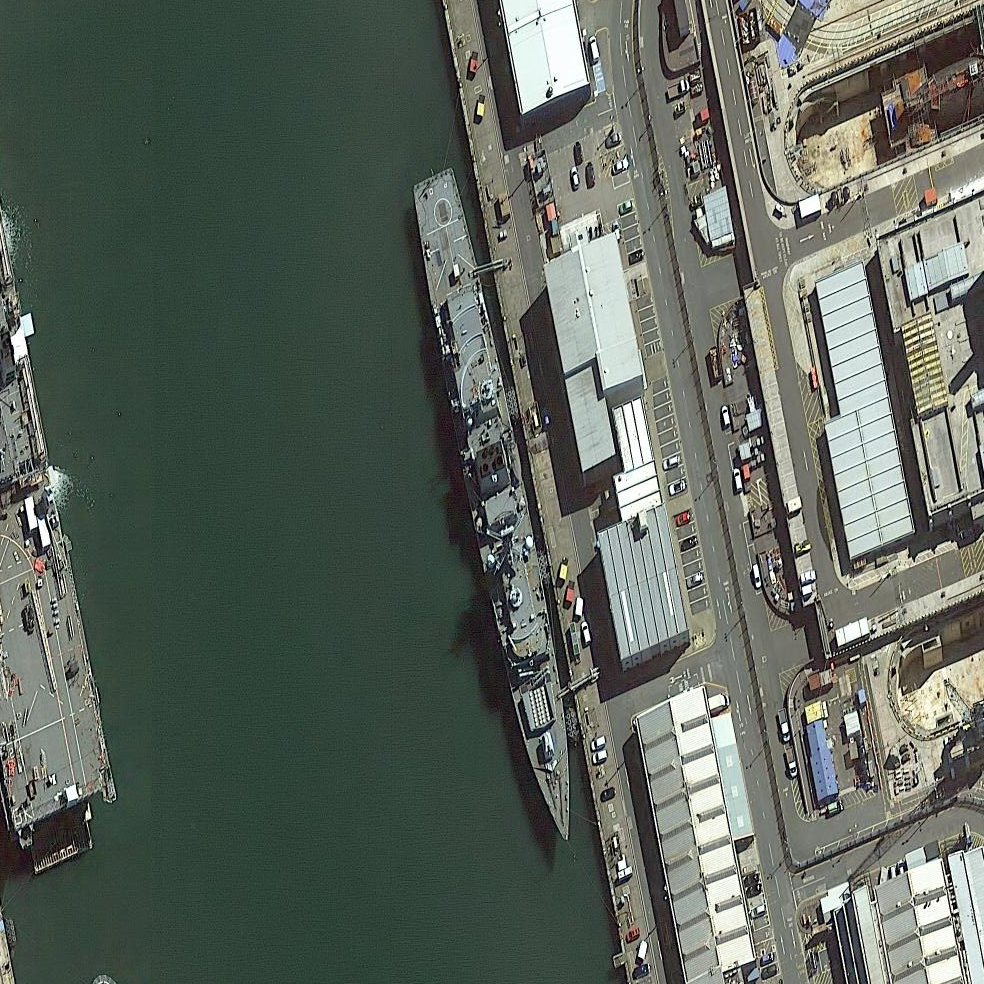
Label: cruiser